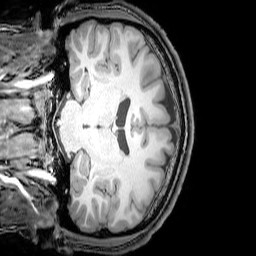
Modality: T1w
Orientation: coronal
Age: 22
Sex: male
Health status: healthy
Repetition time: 0.081 s
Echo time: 0.037 s